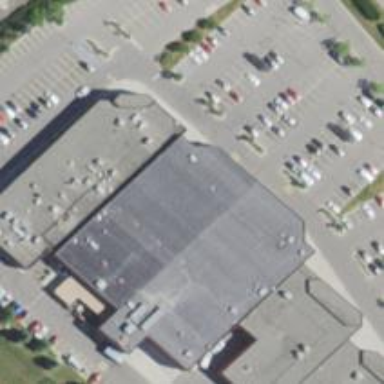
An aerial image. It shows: Supermarket.